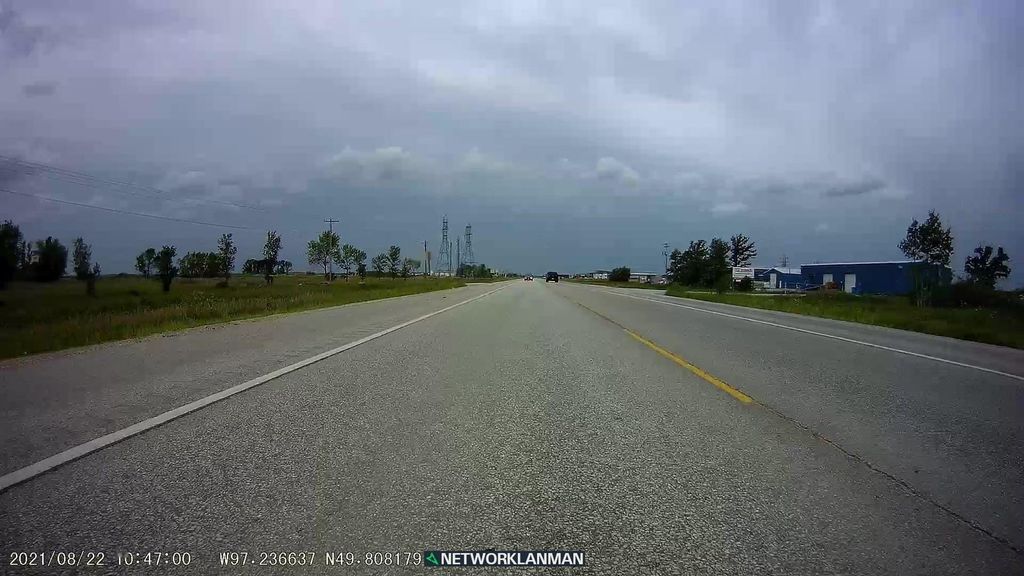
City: winnipeg